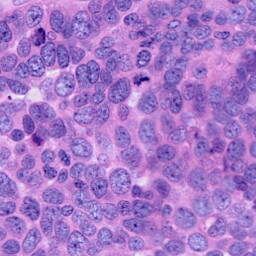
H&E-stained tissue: Ovarian